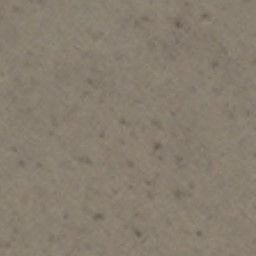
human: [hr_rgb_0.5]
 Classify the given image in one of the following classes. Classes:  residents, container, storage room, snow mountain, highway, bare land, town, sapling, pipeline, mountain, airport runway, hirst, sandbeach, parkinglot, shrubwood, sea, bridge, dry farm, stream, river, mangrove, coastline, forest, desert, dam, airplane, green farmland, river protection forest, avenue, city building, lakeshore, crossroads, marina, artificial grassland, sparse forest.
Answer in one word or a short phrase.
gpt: bare land